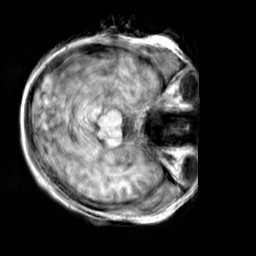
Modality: T1w
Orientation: axial
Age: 21
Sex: female
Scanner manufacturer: siemens
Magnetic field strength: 3 T
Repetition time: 2.3 s
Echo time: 0.00303 s